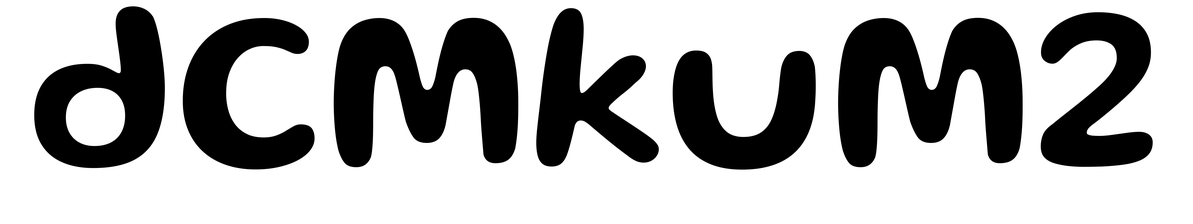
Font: Gluten_Medium